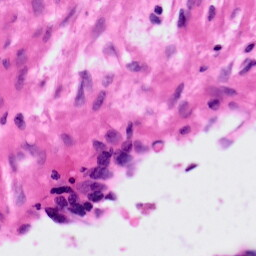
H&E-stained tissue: Ovarian